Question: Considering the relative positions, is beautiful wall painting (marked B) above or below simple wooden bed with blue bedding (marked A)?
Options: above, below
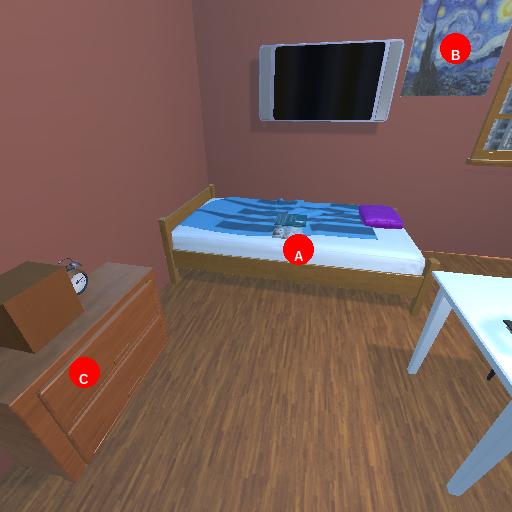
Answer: above